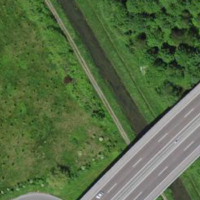
EUNIS habitat code: 57
Species observed at this site:
Circaea lutetiana